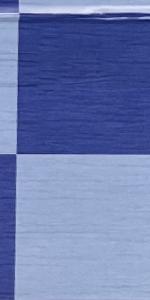
Label: Empty